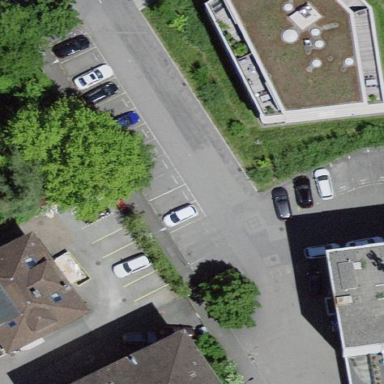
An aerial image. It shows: Street-side parking area.